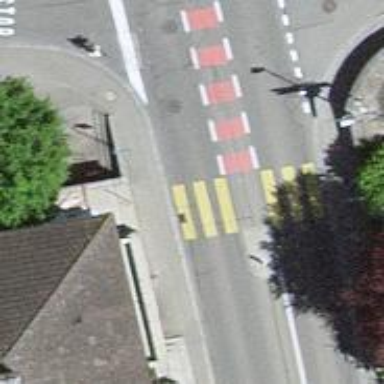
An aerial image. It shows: Zebra crossing on the road.